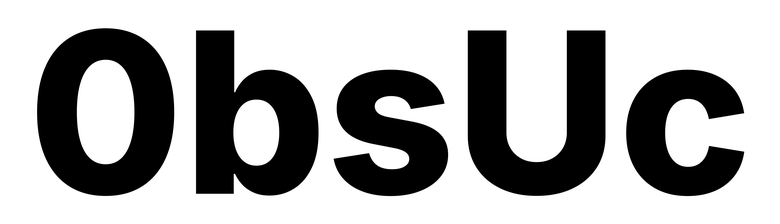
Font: Inter_ExtraBold